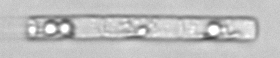
Label: Leptocylindrus